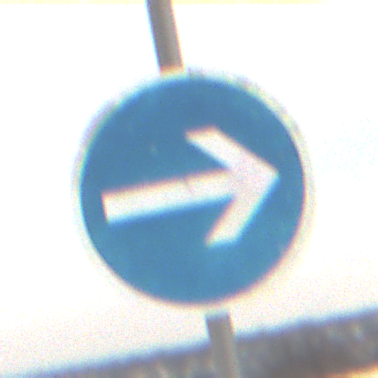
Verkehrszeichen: VorgeschriebeneFahrtrichtungHierRechts
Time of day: MorningAfternoon
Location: Outdoor (Nature)
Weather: Overcast
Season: Winter
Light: Natural